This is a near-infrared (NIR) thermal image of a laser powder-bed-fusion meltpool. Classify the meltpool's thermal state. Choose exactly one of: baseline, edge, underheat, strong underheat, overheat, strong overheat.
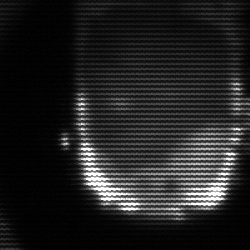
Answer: baseline